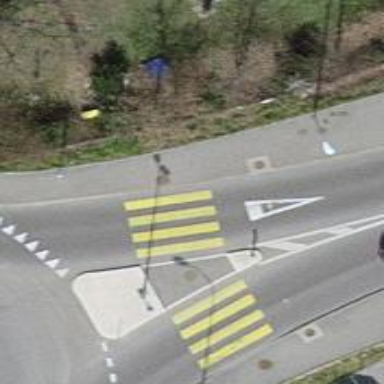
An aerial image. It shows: Kerb barrier.